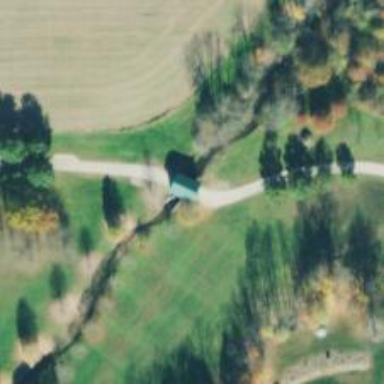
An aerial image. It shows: Covered bridge over service road.